【题型】填空题　【知识点】平面几何　【难度】easy
如图，$\triangle ABC$ 顺时针旋转能与$\triangle ADE$ 重合，且$\angle BAE=60^\circ$，则旋转中心是\underline{\quad\quad}，旋转角的大小是\underline{\quad\quad}度.

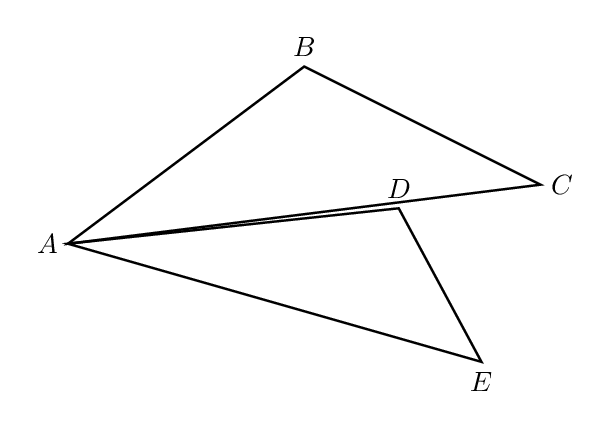
【解答】
\vspace{0.5cm}
\noindent\textbf{【答案】$A$；$30$}

\vspace{0.5cm}
\noindent\textbf{【分析】由$\triangle ABC$ 顺时针旋转能与$\triangle ADE$ 重合，且$\angle BAE=60^\circ$，再结合旋转的性质即可确定旋转中心和旋转角.}

\vspace{0.5cm}
\noindent\textbf{【详解】解：$\because$ 由$\triangle ABC$ 顺时针旋转能与$\triangle ADE$ 重合，且$\angle BAE=60^\circ$}
\noindent\textbf{$\therefore \angle BAC=\angle DAE=\dfrac{1}{2}\angle BAE=30^\circ$}
\noindent\textbf{$\therefore$ 旋转中心是$A$；旋转角的大小是$30^\circ$.}
\noindent\textbf{故答案为：$A$，$30$.}

\vspace{0.5cm}
\noindent\textbf{【点睛】本题考查了旋转的性质，掌握旋转前后图形的对应关系以及数形结合思想的应用是解答本题的关键.}